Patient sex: M
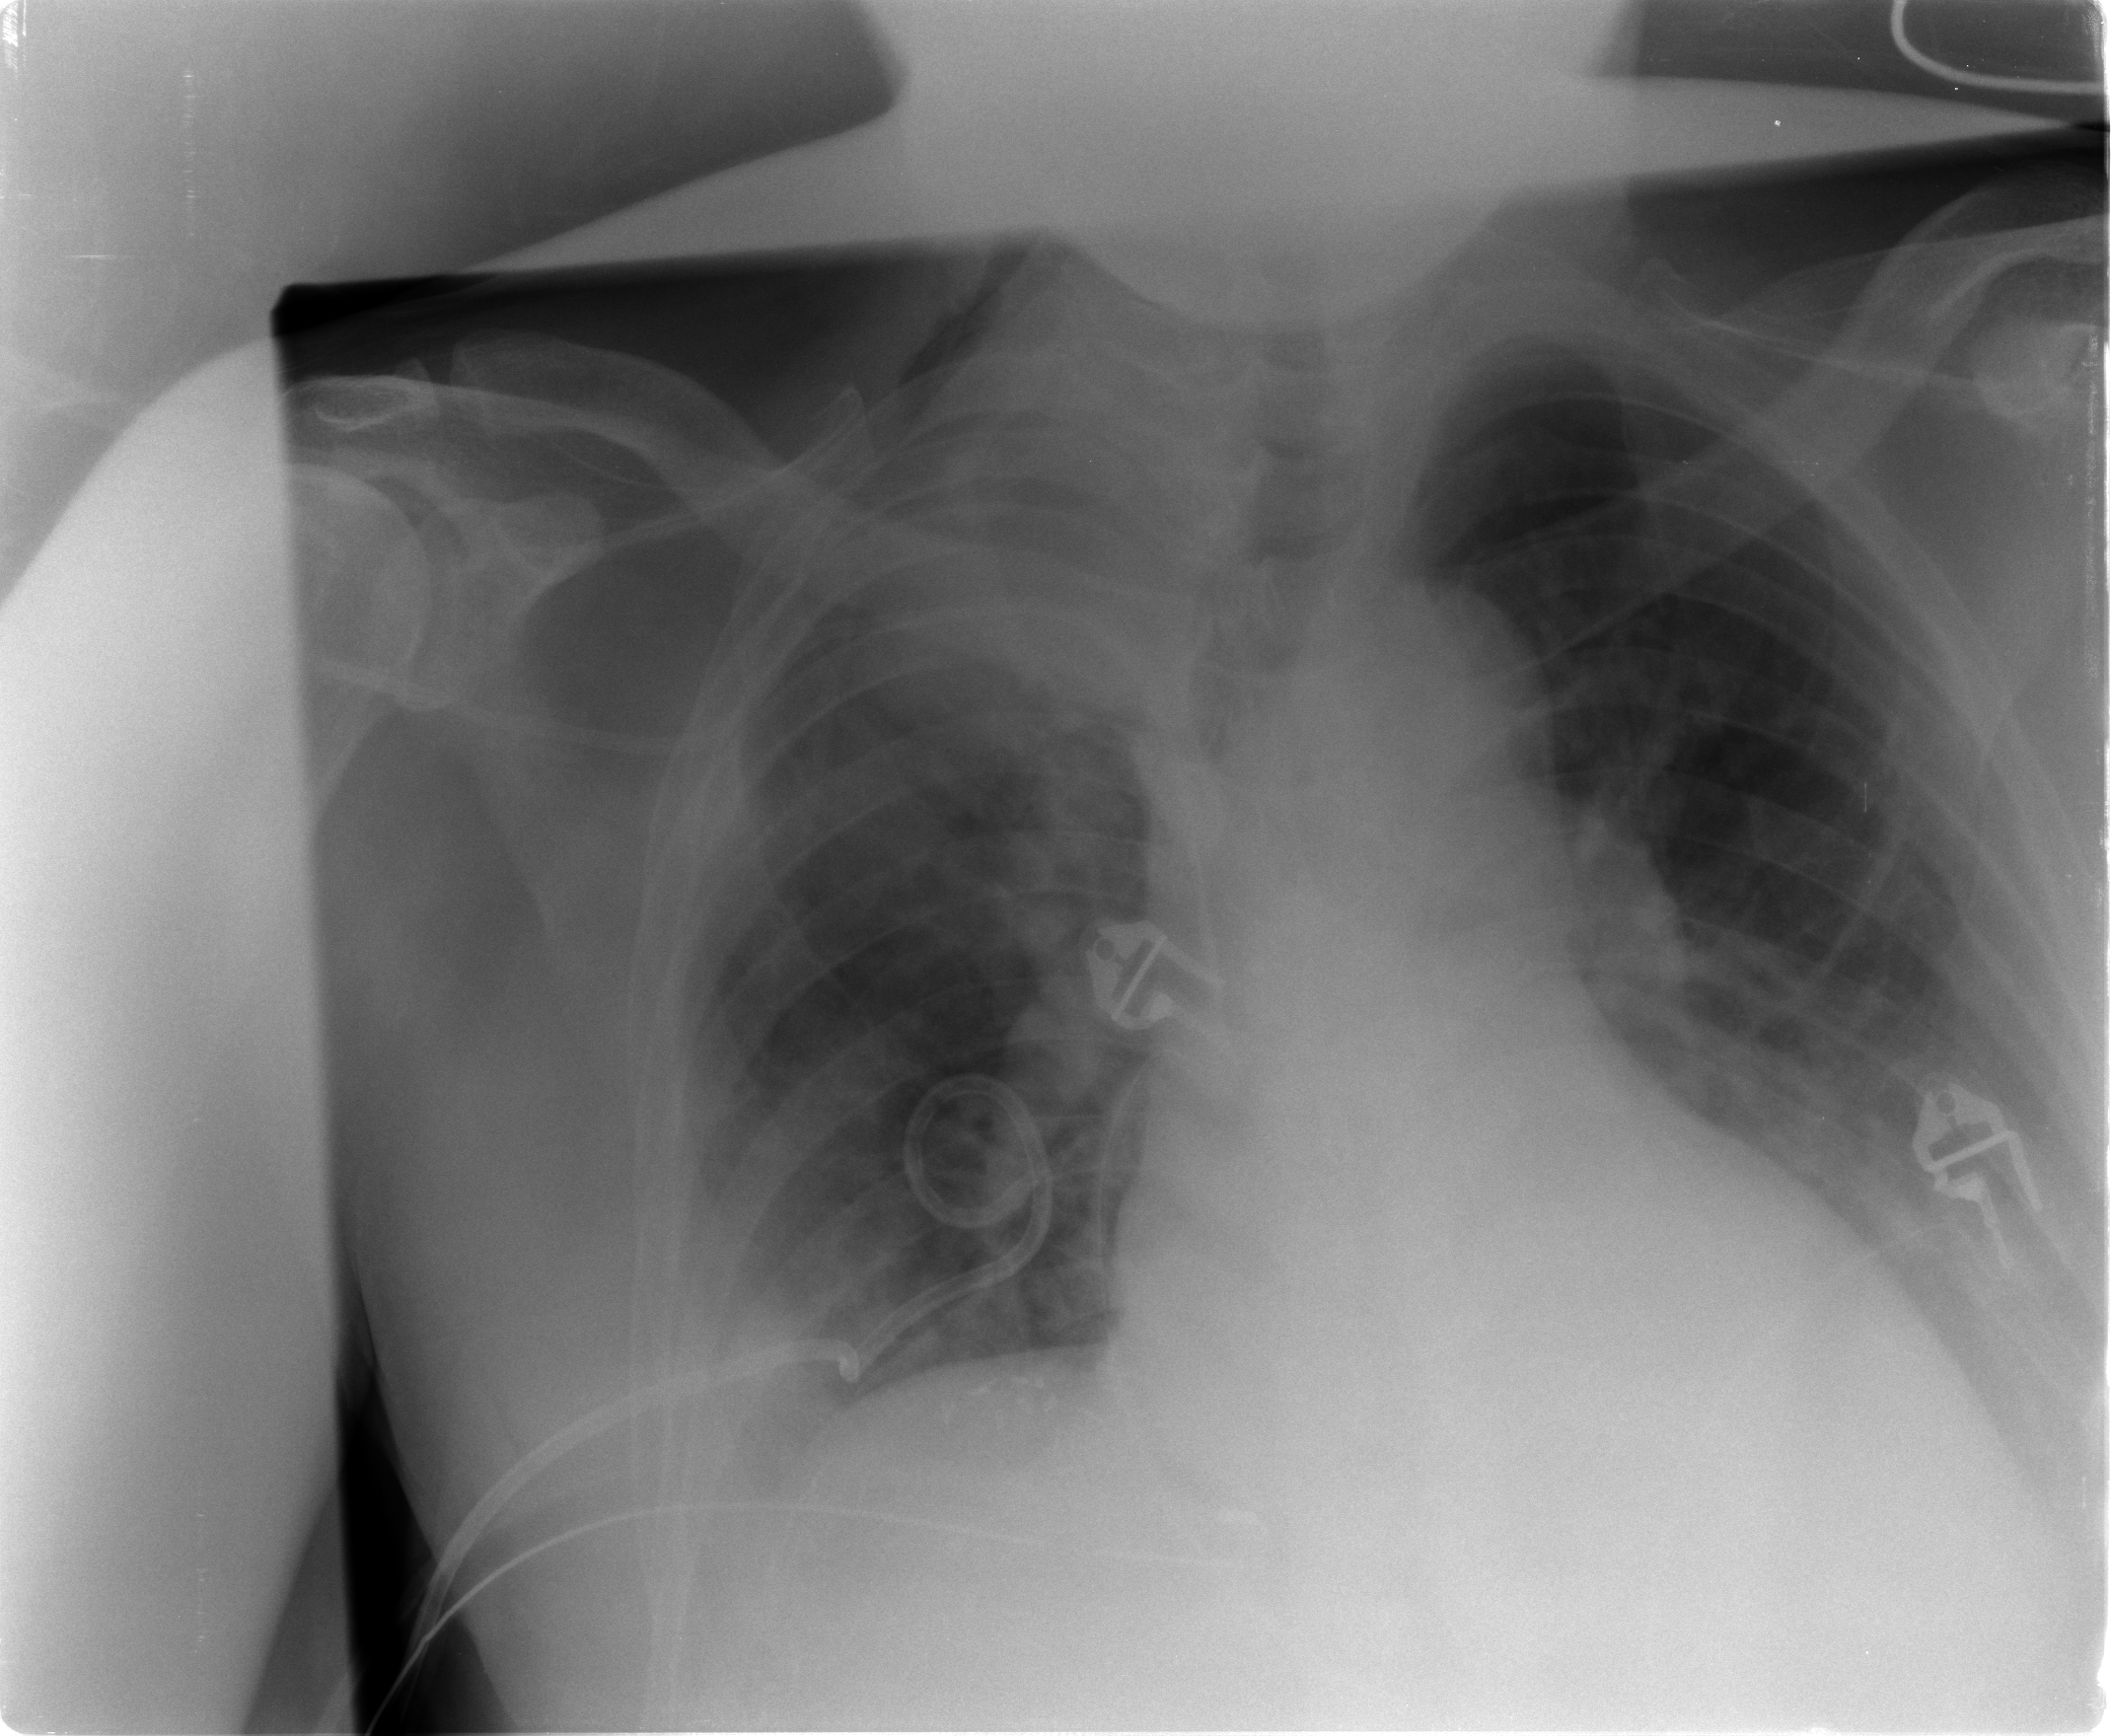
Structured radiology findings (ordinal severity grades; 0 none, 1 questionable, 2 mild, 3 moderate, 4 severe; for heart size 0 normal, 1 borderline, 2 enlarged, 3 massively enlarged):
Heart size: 2
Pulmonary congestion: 0
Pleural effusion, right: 2
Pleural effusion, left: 3
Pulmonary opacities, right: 2
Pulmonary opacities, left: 0
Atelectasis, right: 3
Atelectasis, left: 3